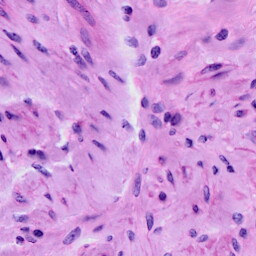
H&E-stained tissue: Cervix